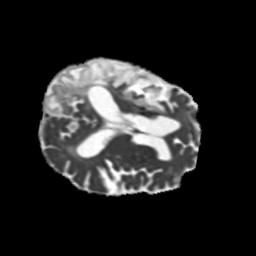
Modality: MD
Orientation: axial
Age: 67
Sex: male
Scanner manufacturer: siemens
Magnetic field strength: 3 T
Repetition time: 5.25 s
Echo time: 0.08 s